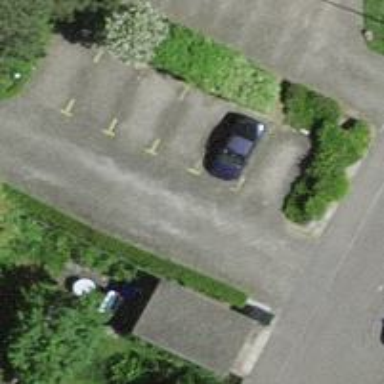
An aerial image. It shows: Street side parking area.